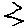
Label: zigzag